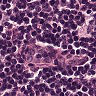
Metastatic tissue present: no